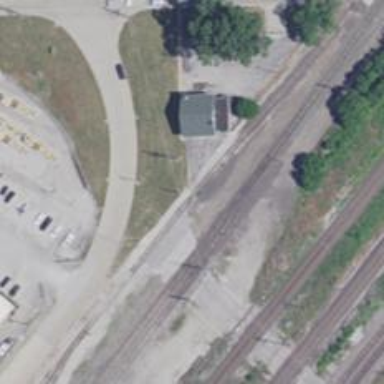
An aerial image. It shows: Railway siding with rails.